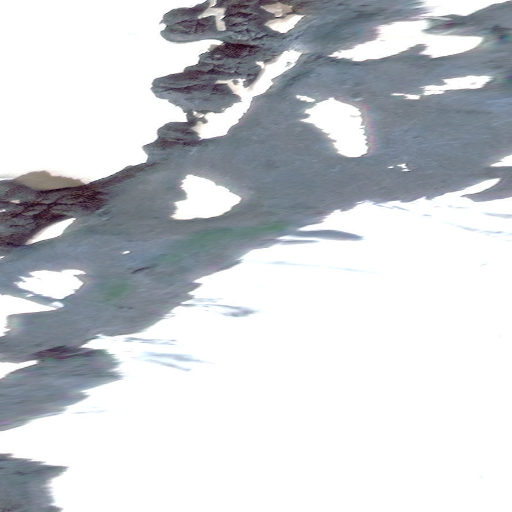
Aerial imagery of mountain in Alaska named Mount Doran containing only unknown